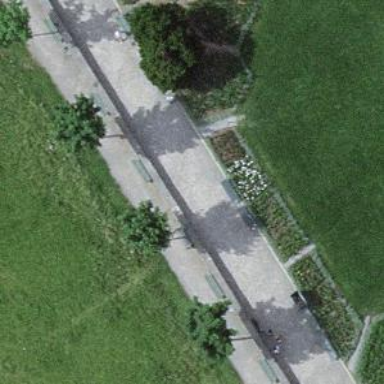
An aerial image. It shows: Bench for seating.